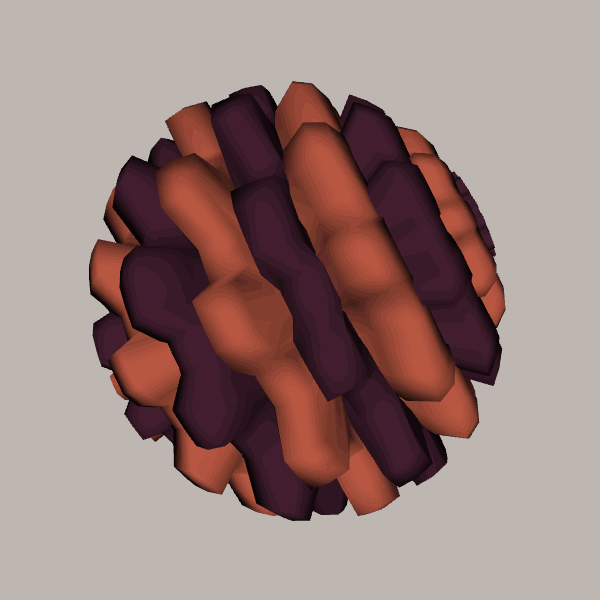
Background: light